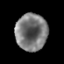
Tissue: prostate
Cell type: T cells
Senescence score: 0.3345
Nuclear area (px): 1149
Mean DAPI intensity: 121.131